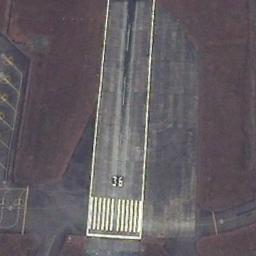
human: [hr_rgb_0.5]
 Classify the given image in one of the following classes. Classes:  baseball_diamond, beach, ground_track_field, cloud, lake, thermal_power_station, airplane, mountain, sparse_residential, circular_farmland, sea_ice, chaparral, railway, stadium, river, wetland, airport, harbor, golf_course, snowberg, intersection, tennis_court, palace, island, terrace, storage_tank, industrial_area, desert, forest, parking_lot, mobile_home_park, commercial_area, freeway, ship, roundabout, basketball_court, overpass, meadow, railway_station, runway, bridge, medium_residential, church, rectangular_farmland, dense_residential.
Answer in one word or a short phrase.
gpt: runway